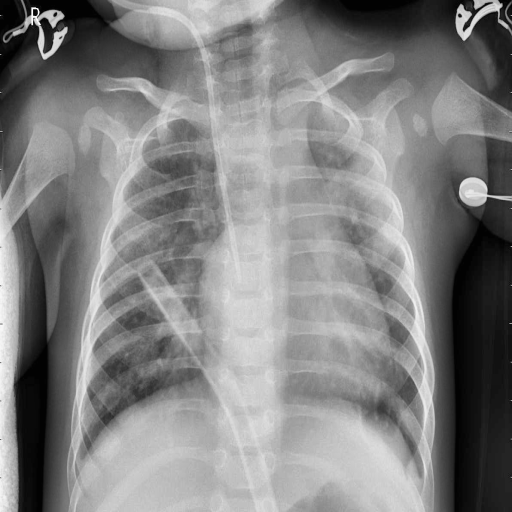
Finding: PNEUMONIA